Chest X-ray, AP view. Patient: 58 years old, sex F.
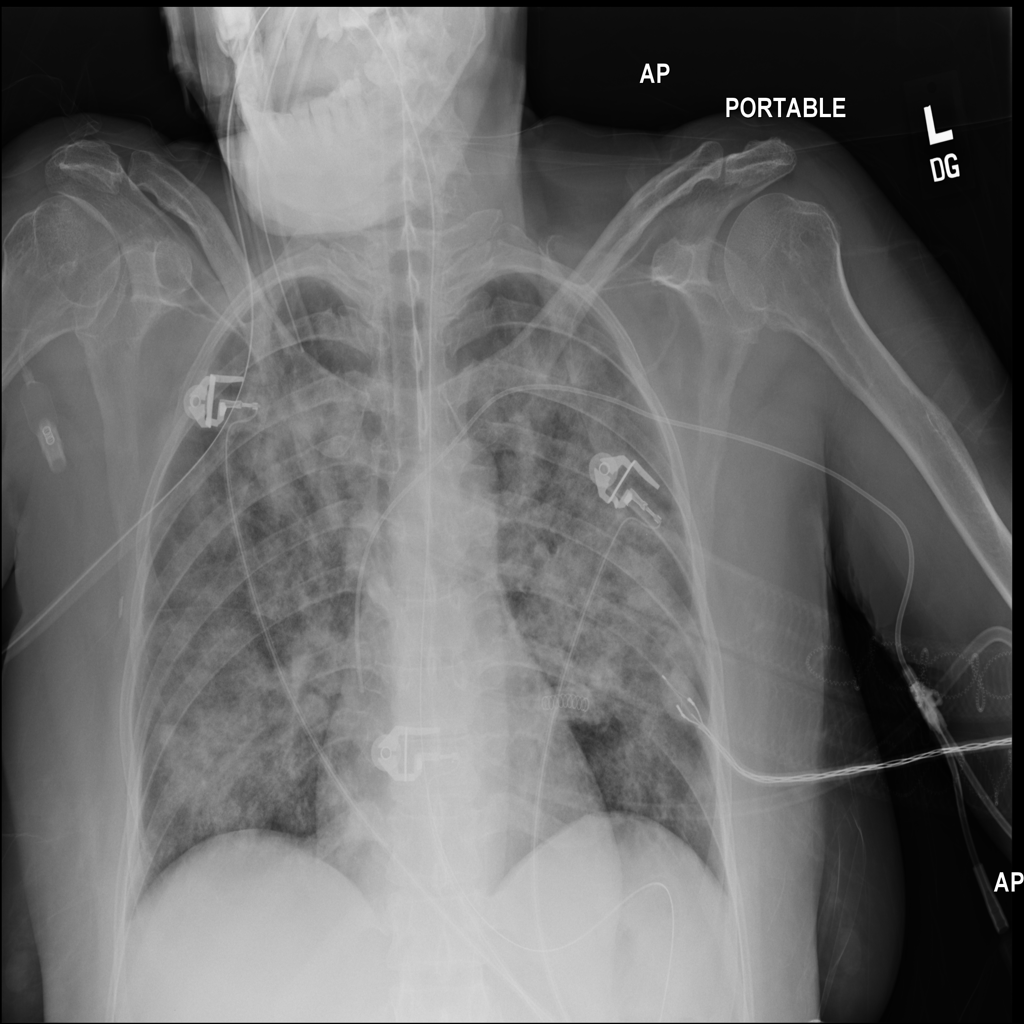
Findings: Infiltration